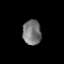
Tissue: lung
Cell type: T cells
Senescence score: 0.226
Nuclear area (px): 451
Mean DAPI intensity: 119.215